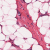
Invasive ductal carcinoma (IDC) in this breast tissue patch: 0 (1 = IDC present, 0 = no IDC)